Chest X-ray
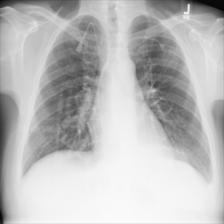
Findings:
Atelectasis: negative
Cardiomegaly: negative
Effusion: positive
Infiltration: negative
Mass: negative
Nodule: negative
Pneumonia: negative
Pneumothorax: negative
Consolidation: negative
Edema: negative
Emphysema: negative
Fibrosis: negative
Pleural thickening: negative
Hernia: negative